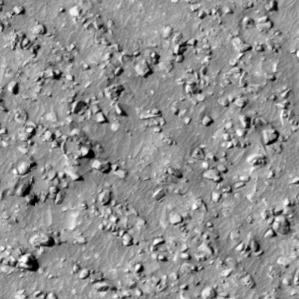
Label: non_frost